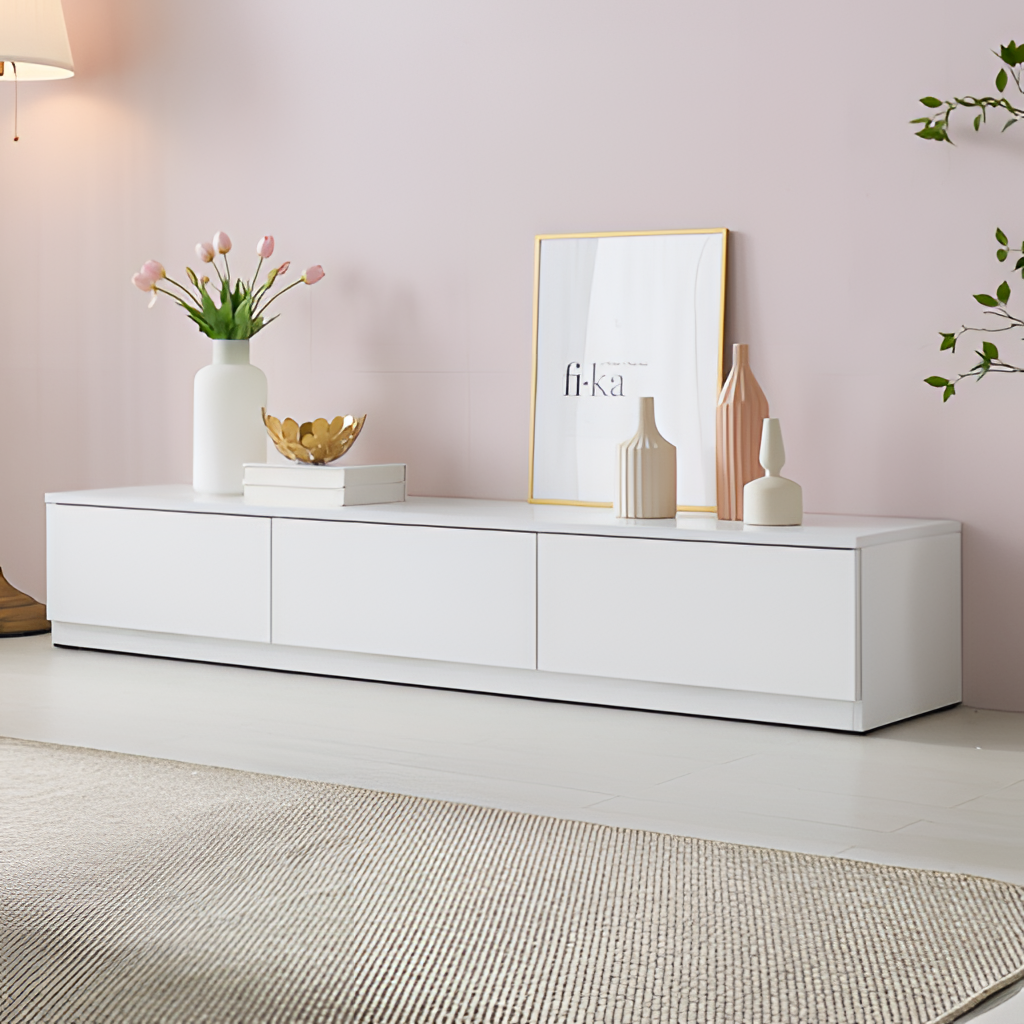
wood cabinet, living room, wood flooring, with plank pattern, pink paint wallpaper, with solid pattern, minimalist